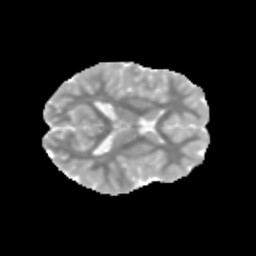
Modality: MD
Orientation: axial
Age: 10
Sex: male
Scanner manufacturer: siemens
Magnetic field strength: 3 T
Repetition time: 3.8 s
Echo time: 0.07 s